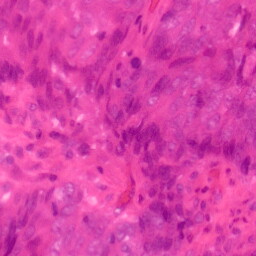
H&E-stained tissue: Colon